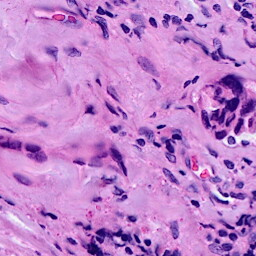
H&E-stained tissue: Breast